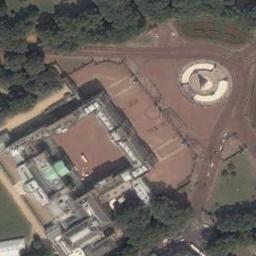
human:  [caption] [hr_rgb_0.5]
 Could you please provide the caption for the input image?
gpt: The palace is generally reddish-brown and has a strange shape .

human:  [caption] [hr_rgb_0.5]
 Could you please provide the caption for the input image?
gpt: The white palace has a courtyard and a fountain is in front of the palace .

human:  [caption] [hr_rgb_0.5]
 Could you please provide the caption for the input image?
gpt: The palace is on the bare land next to some trees .

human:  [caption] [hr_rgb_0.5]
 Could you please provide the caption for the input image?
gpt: Some trees are beside the palace .

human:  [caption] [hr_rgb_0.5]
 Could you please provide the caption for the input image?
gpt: There are some green trees beside the palace .